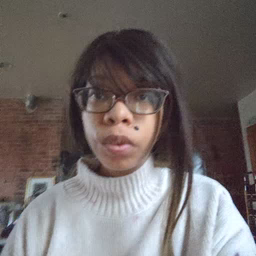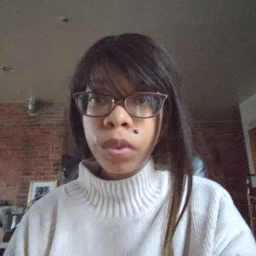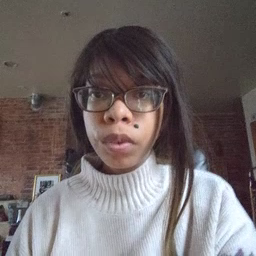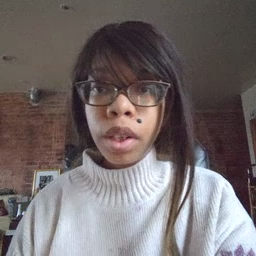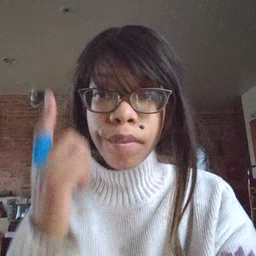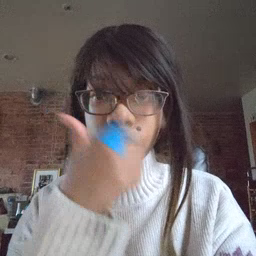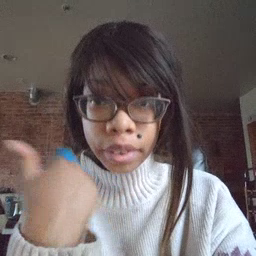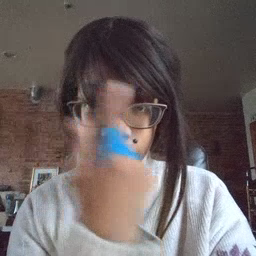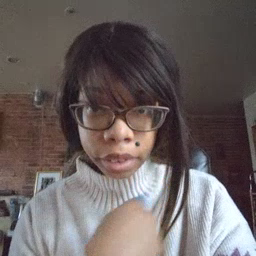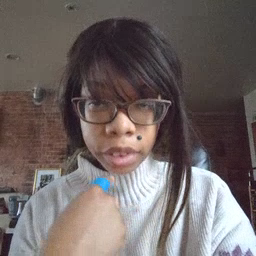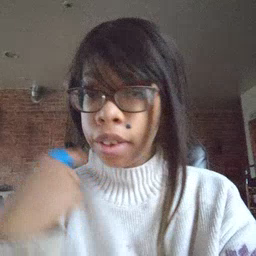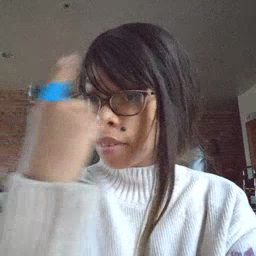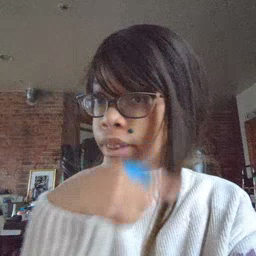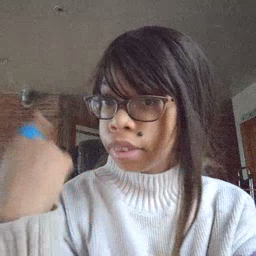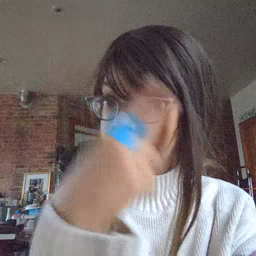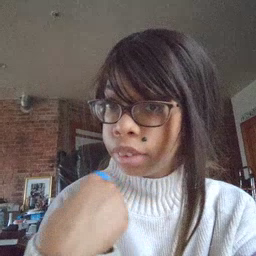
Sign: face